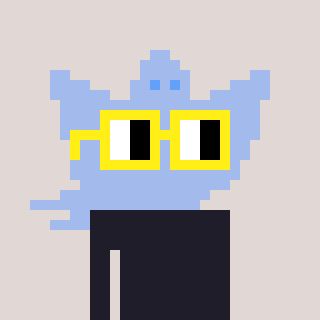
a pixel art character with square yellow glasses, a ghost-B-shaped head and a gold-colored body on a warm background